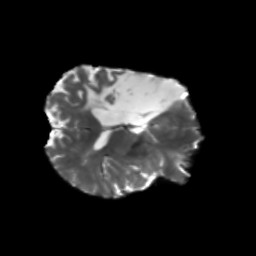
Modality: T2w
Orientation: axial
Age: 46
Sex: female
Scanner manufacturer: siemens
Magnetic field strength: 3 T
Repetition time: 5.25 s
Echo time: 0.08 s